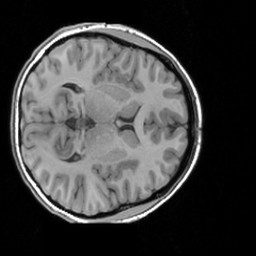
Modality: T1w
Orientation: axial
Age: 19
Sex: female
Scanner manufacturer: siemens
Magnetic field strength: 3 T
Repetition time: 1.63 s
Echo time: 0.00311 s